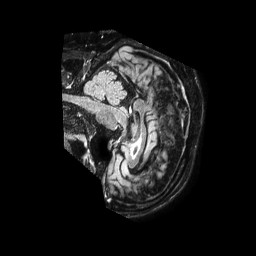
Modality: FLAIR
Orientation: sagittal
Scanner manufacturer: philips
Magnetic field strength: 1.5 T
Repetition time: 4.8 s
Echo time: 0.3317 s